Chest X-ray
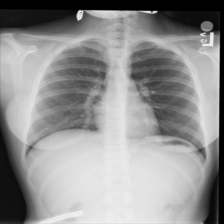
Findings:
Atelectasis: negative
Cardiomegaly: negative
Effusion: negative
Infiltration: negative
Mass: negative
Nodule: negative
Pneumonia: negative
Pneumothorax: negative
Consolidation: negative
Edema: negative
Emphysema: negative
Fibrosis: negative
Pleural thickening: negative
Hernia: negative